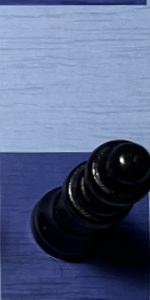
Label: Queen_Black